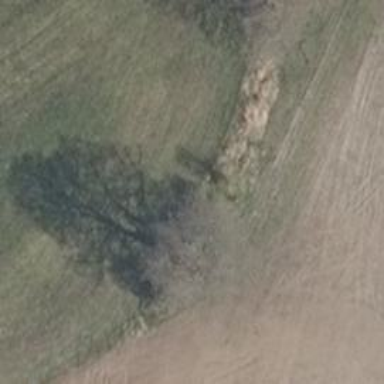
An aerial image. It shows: Landmark tree with broadleaved deciduous leaves.